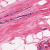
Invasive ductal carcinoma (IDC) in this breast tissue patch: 0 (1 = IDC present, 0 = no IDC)